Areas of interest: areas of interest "Huiduyuan"
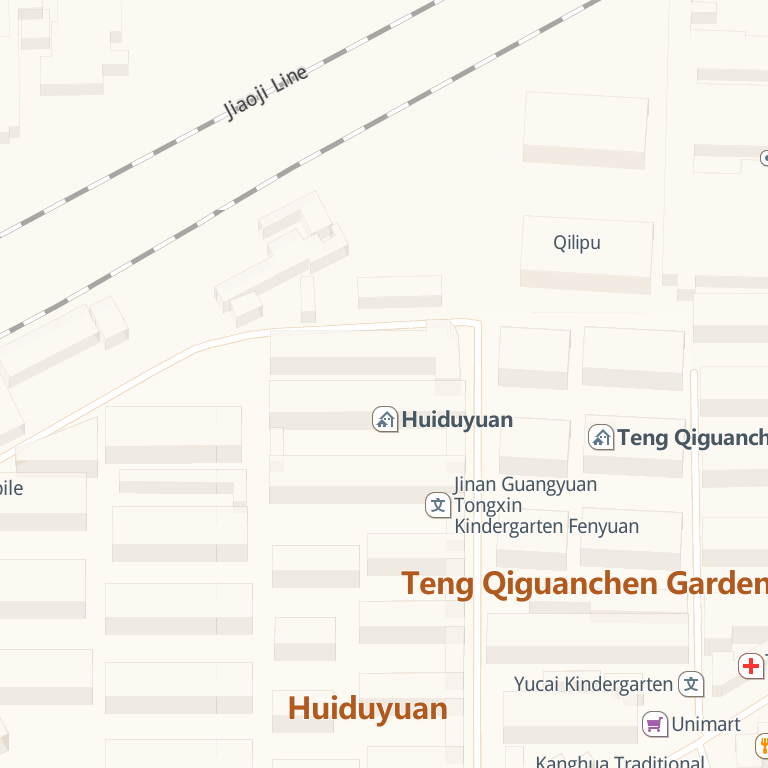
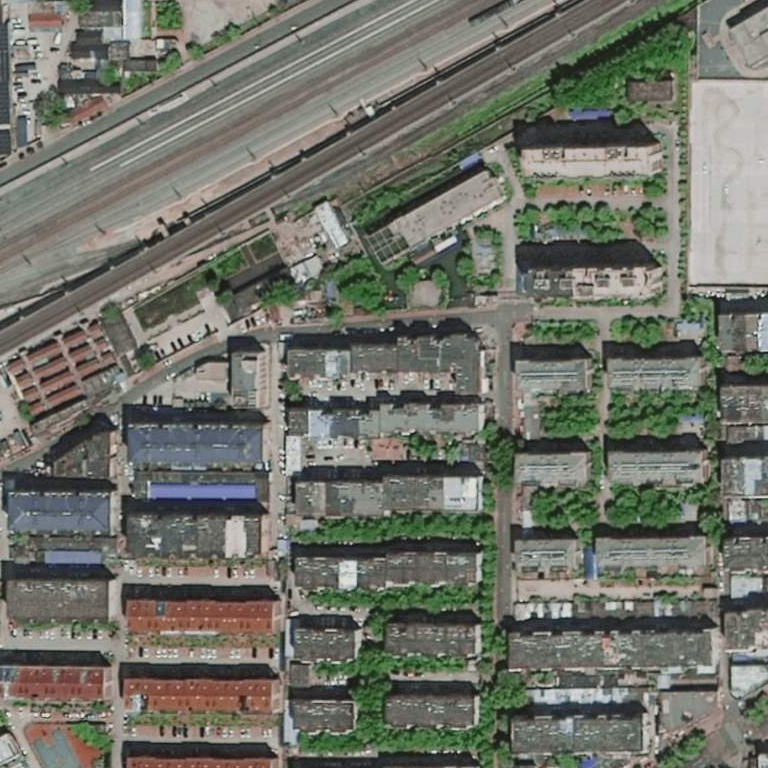